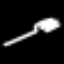
Label: fork